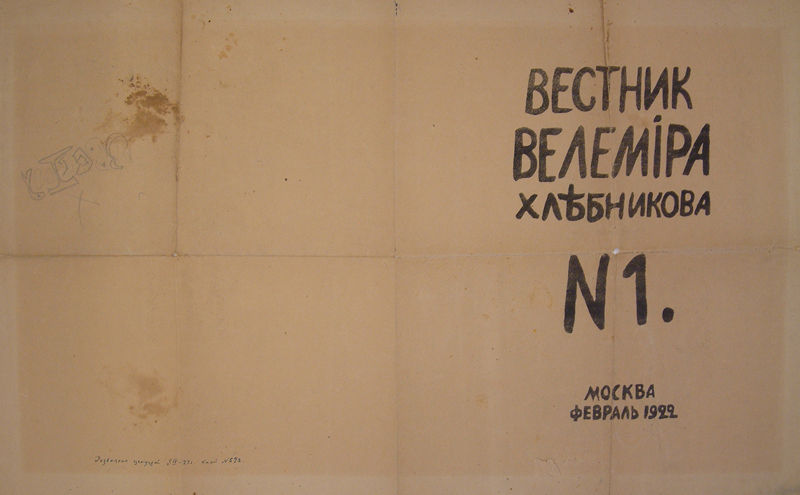
Titel: Vestnik Velemira Khlebnikova, No. 1, Vestnik Velemira Khlebnikova, No. 1
Künstler: Velimir, Design: Miturich, Petr Text: Khlebnikov
Standort: Amherst (Massachusetts, USA)
Institution: Mead Art Museum, Amherst College
Schlagwörter: white, black, old, brown, paper, writing, letters, letter, book, tan, poster, russian, text, soviet, words, moscow, blak, date, year, one, right, numbers, number, language, magazine, word, 1922, alphabet, stain, foreign, mockba, duchamp, betchnk beaemipa, number 1, becthnk, n1, becthnk beaemipa, no. 1